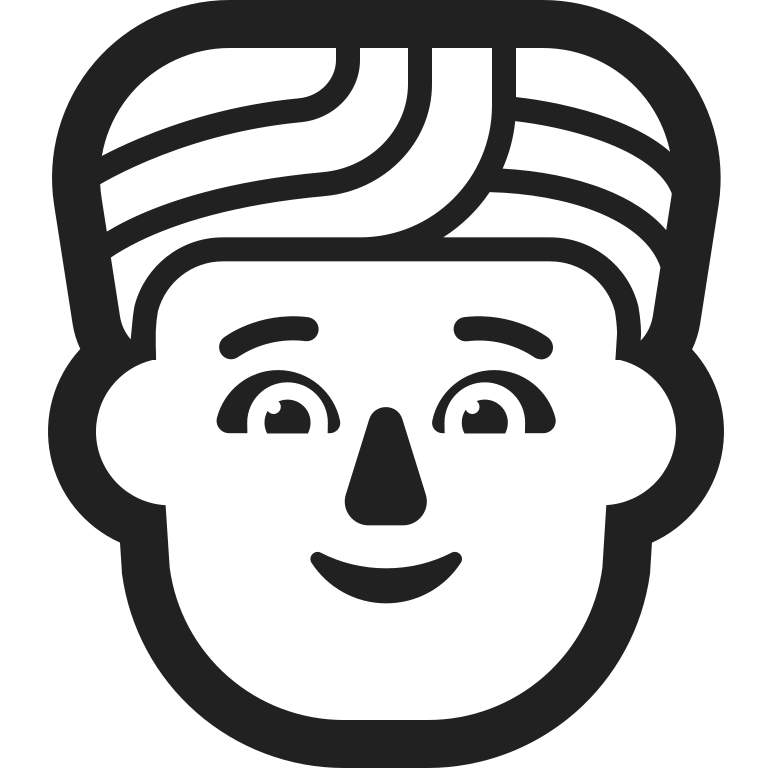
person wearing turban high contrast default